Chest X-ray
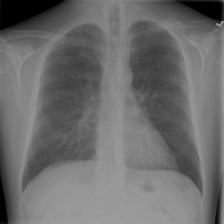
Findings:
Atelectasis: negative
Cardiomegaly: negative
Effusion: negative
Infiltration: positive
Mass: negative
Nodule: negative
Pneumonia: negative
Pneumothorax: negative
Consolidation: negative
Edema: negative
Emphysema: negative
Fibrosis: negative
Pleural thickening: negative
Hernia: negative